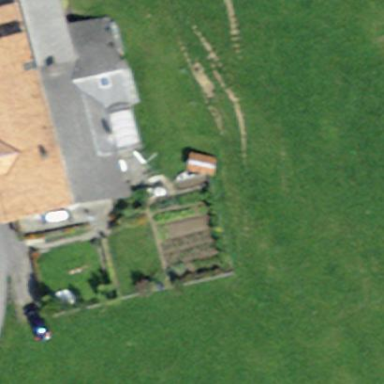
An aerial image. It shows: Farm building.